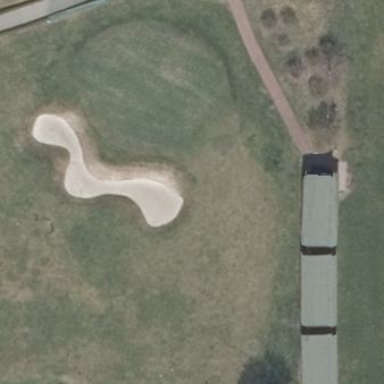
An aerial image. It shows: Golf bunker filled with natural sand.